Field crop: maize
Growth stage: 2
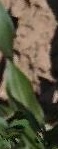
Species: maize